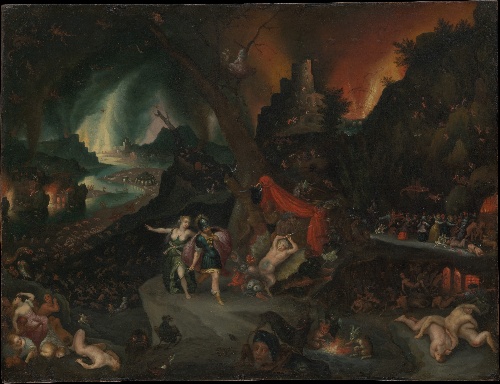
Title: Aeneas and the Sibyl in the Underworld
Artist: Jan Brueghel the Younger
Artist bio: Flemish, Antwerp 1601–1678 Antwerp
Date: 1630s
Object type: Painting
Classification: Paintings
Medium: Oil on copper
Dimensions: 10 1/2 x 14 1/8 in. (26.7 x 35.9 cm)
Department: European Paintings
Credit line: Gift of Mrs. Erna S. Blade, in memory of her uncle, Sigmund Herrmann, 1991
Accession year: 1991
Repository: Metropolitan Museum of Art, New York, NY
Tags: Male Nudes|Female Nudes|Aeneas|Sibyl